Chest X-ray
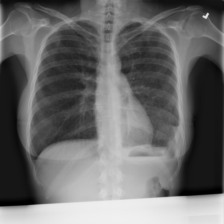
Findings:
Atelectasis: negative
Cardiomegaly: negative
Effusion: negative
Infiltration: negative
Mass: negative
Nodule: negative
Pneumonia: negative
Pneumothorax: positive
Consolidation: negative
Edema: negative
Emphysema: negative
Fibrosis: negative
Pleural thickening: negative
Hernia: negative